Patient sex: M
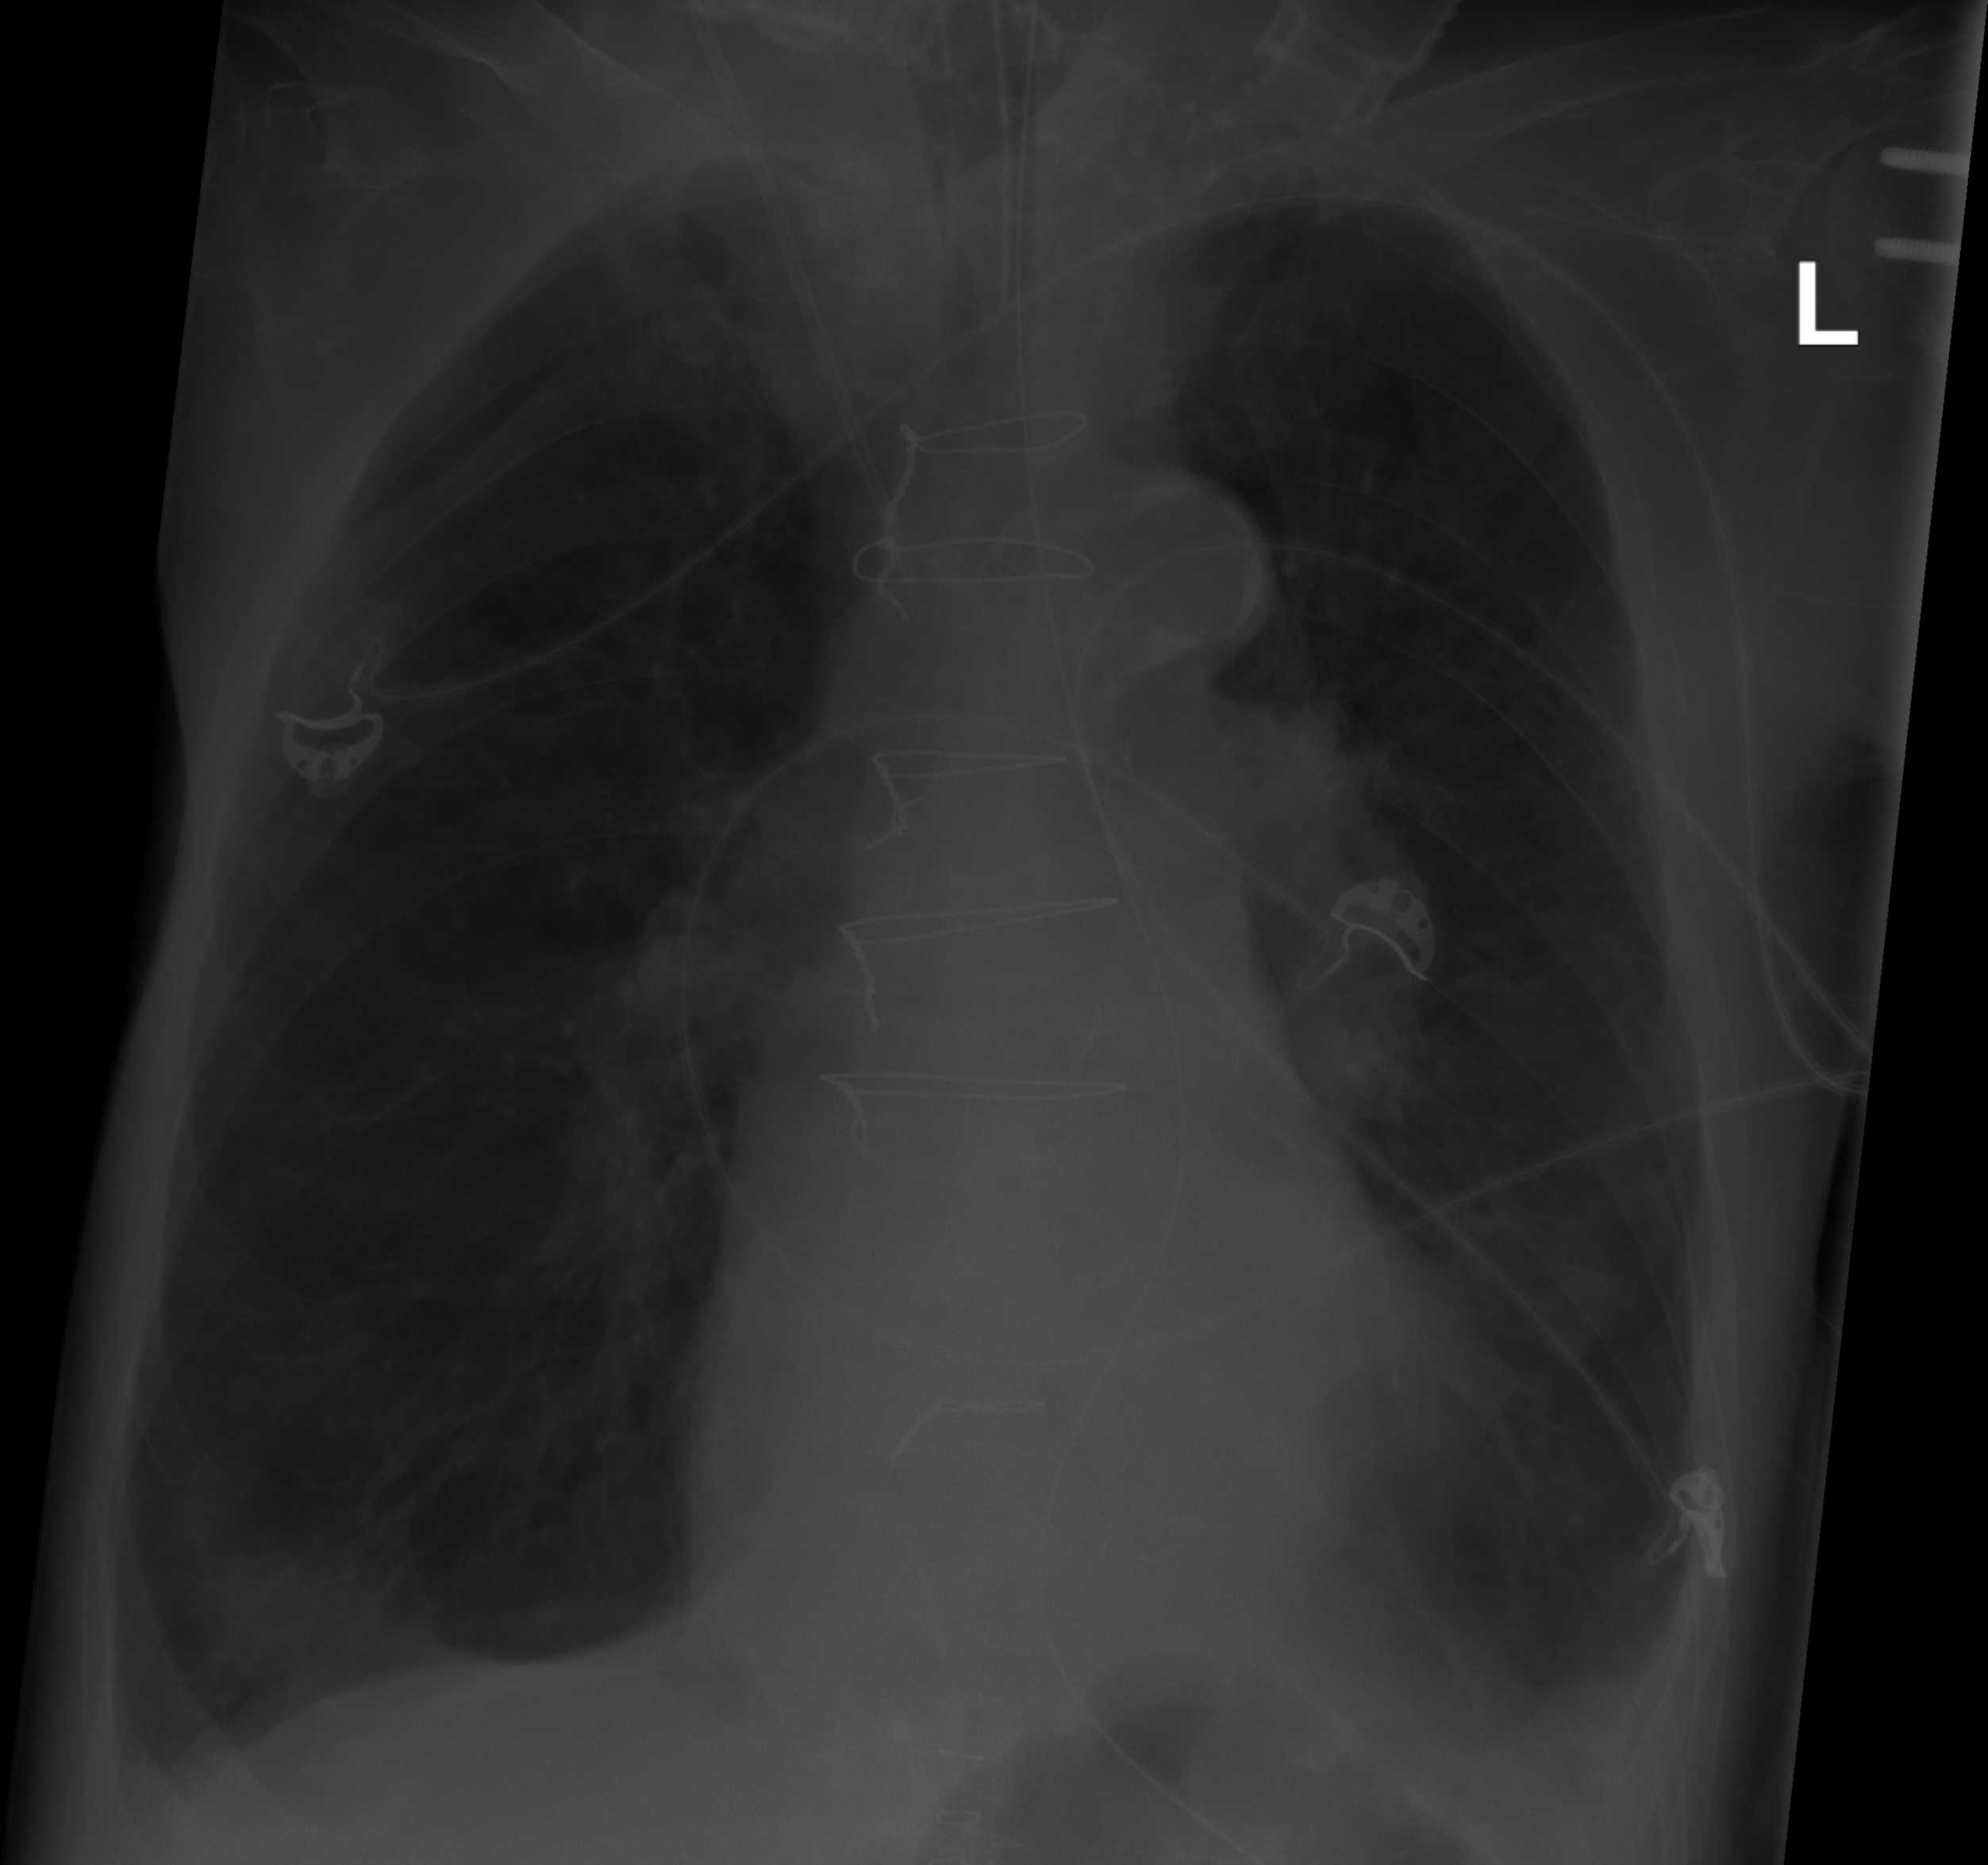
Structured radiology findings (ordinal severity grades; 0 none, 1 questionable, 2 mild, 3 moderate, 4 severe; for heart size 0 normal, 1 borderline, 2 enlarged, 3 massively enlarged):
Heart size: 2
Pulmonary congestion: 0
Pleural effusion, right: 0
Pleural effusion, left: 2
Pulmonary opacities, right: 0
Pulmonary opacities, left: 0
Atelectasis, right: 0
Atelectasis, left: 0